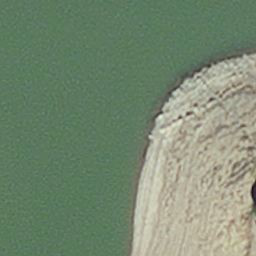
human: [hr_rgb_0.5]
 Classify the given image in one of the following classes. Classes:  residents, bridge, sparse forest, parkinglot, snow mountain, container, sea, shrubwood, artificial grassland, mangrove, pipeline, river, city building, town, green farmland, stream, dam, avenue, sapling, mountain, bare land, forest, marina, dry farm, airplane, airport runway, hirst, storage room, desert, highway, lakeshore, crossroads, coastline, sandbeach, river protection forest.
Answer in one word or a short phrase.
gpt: hirst